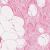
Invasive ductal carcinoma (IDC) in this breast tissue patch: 0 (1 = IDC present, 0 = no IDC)